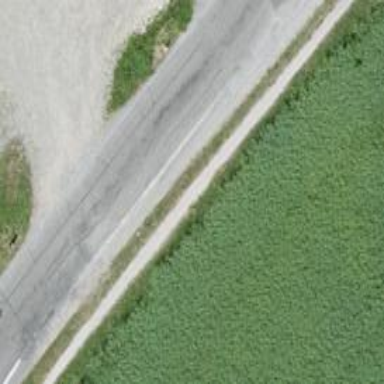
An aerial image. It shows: Unclassified road with asphalt surface.